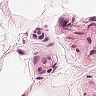
Metastatic tissue present: no